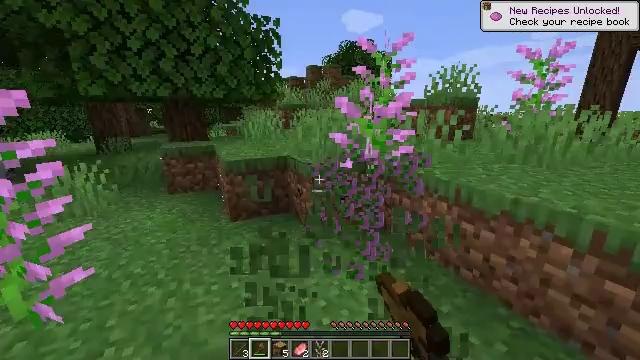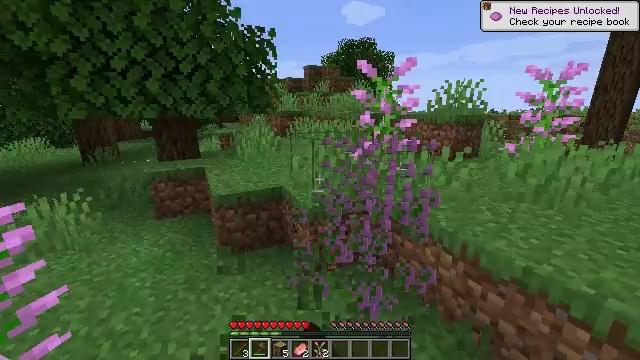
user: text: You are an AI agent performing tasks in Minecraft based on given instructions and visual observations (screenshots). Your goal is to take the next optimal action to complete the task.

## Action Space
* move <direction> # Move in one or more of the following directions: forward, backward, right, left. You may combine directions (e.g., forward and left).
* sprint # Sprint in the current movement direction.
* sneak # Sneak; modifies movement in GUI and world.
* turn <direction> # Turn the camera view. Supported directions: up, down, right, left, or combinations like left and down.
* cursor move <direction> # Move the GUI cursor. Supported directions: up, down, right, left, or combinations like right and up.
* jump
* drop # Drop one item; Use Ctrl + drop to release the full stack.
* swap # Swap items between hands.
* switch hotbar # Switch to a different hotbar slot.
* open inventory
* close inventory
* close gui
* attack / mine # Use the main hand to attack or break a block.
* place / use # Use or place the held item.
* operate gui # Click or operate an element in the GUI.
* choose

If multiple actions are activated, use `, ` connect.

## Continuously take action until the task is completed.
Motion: motion action
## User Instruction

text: Remove the lilac from its place.
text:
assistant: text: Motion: move forward, attack / mine, jump
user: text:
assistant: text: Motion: attack / mine, jump